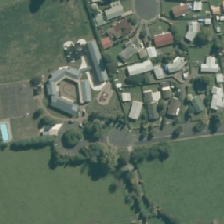
Land cover: urban_build_up